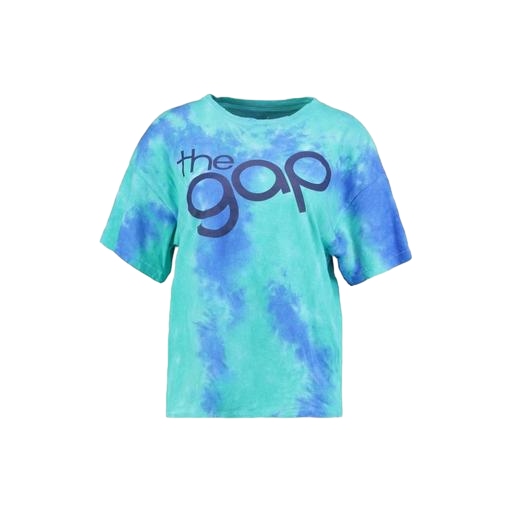
tie-dyed jersey tee, blue tie-dye tee, blue tie dye crew tee, white background